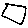
Label: square